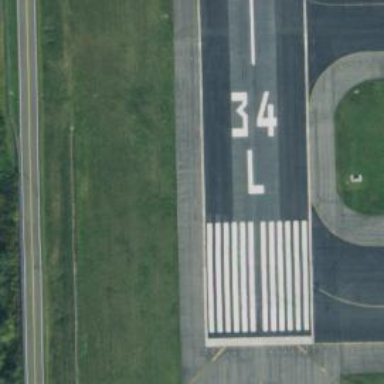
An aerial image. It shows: Asphalt runway at the airport.